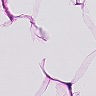
Metastatic tissue present: no